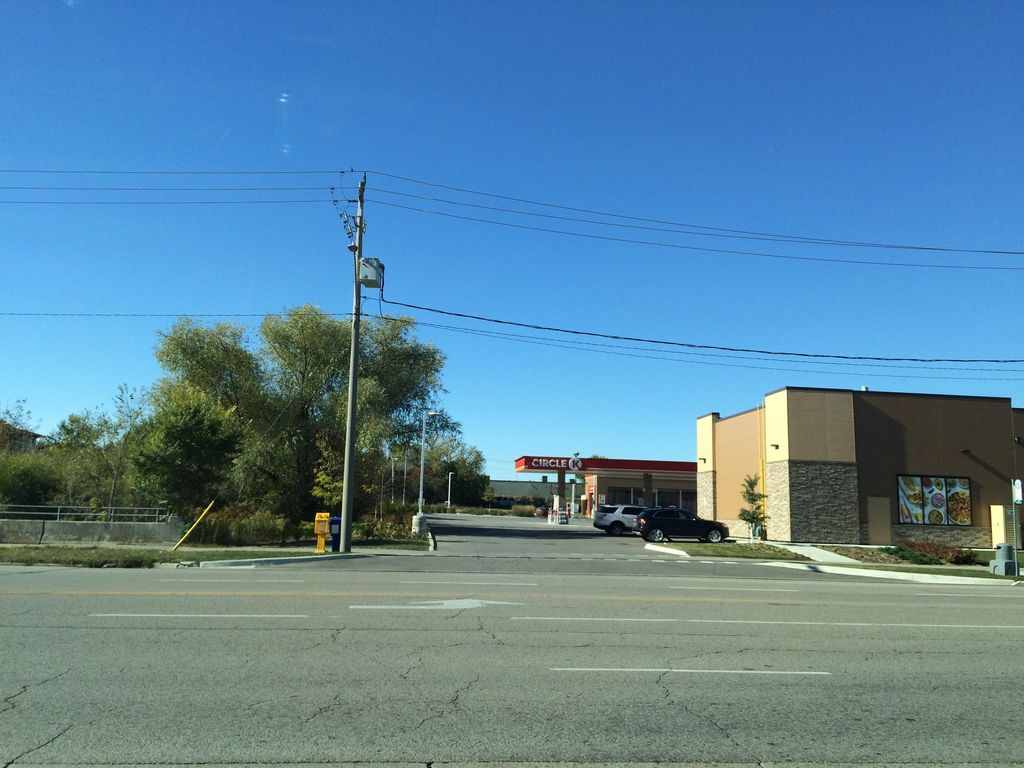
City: kitchener-waterloo